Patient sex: M
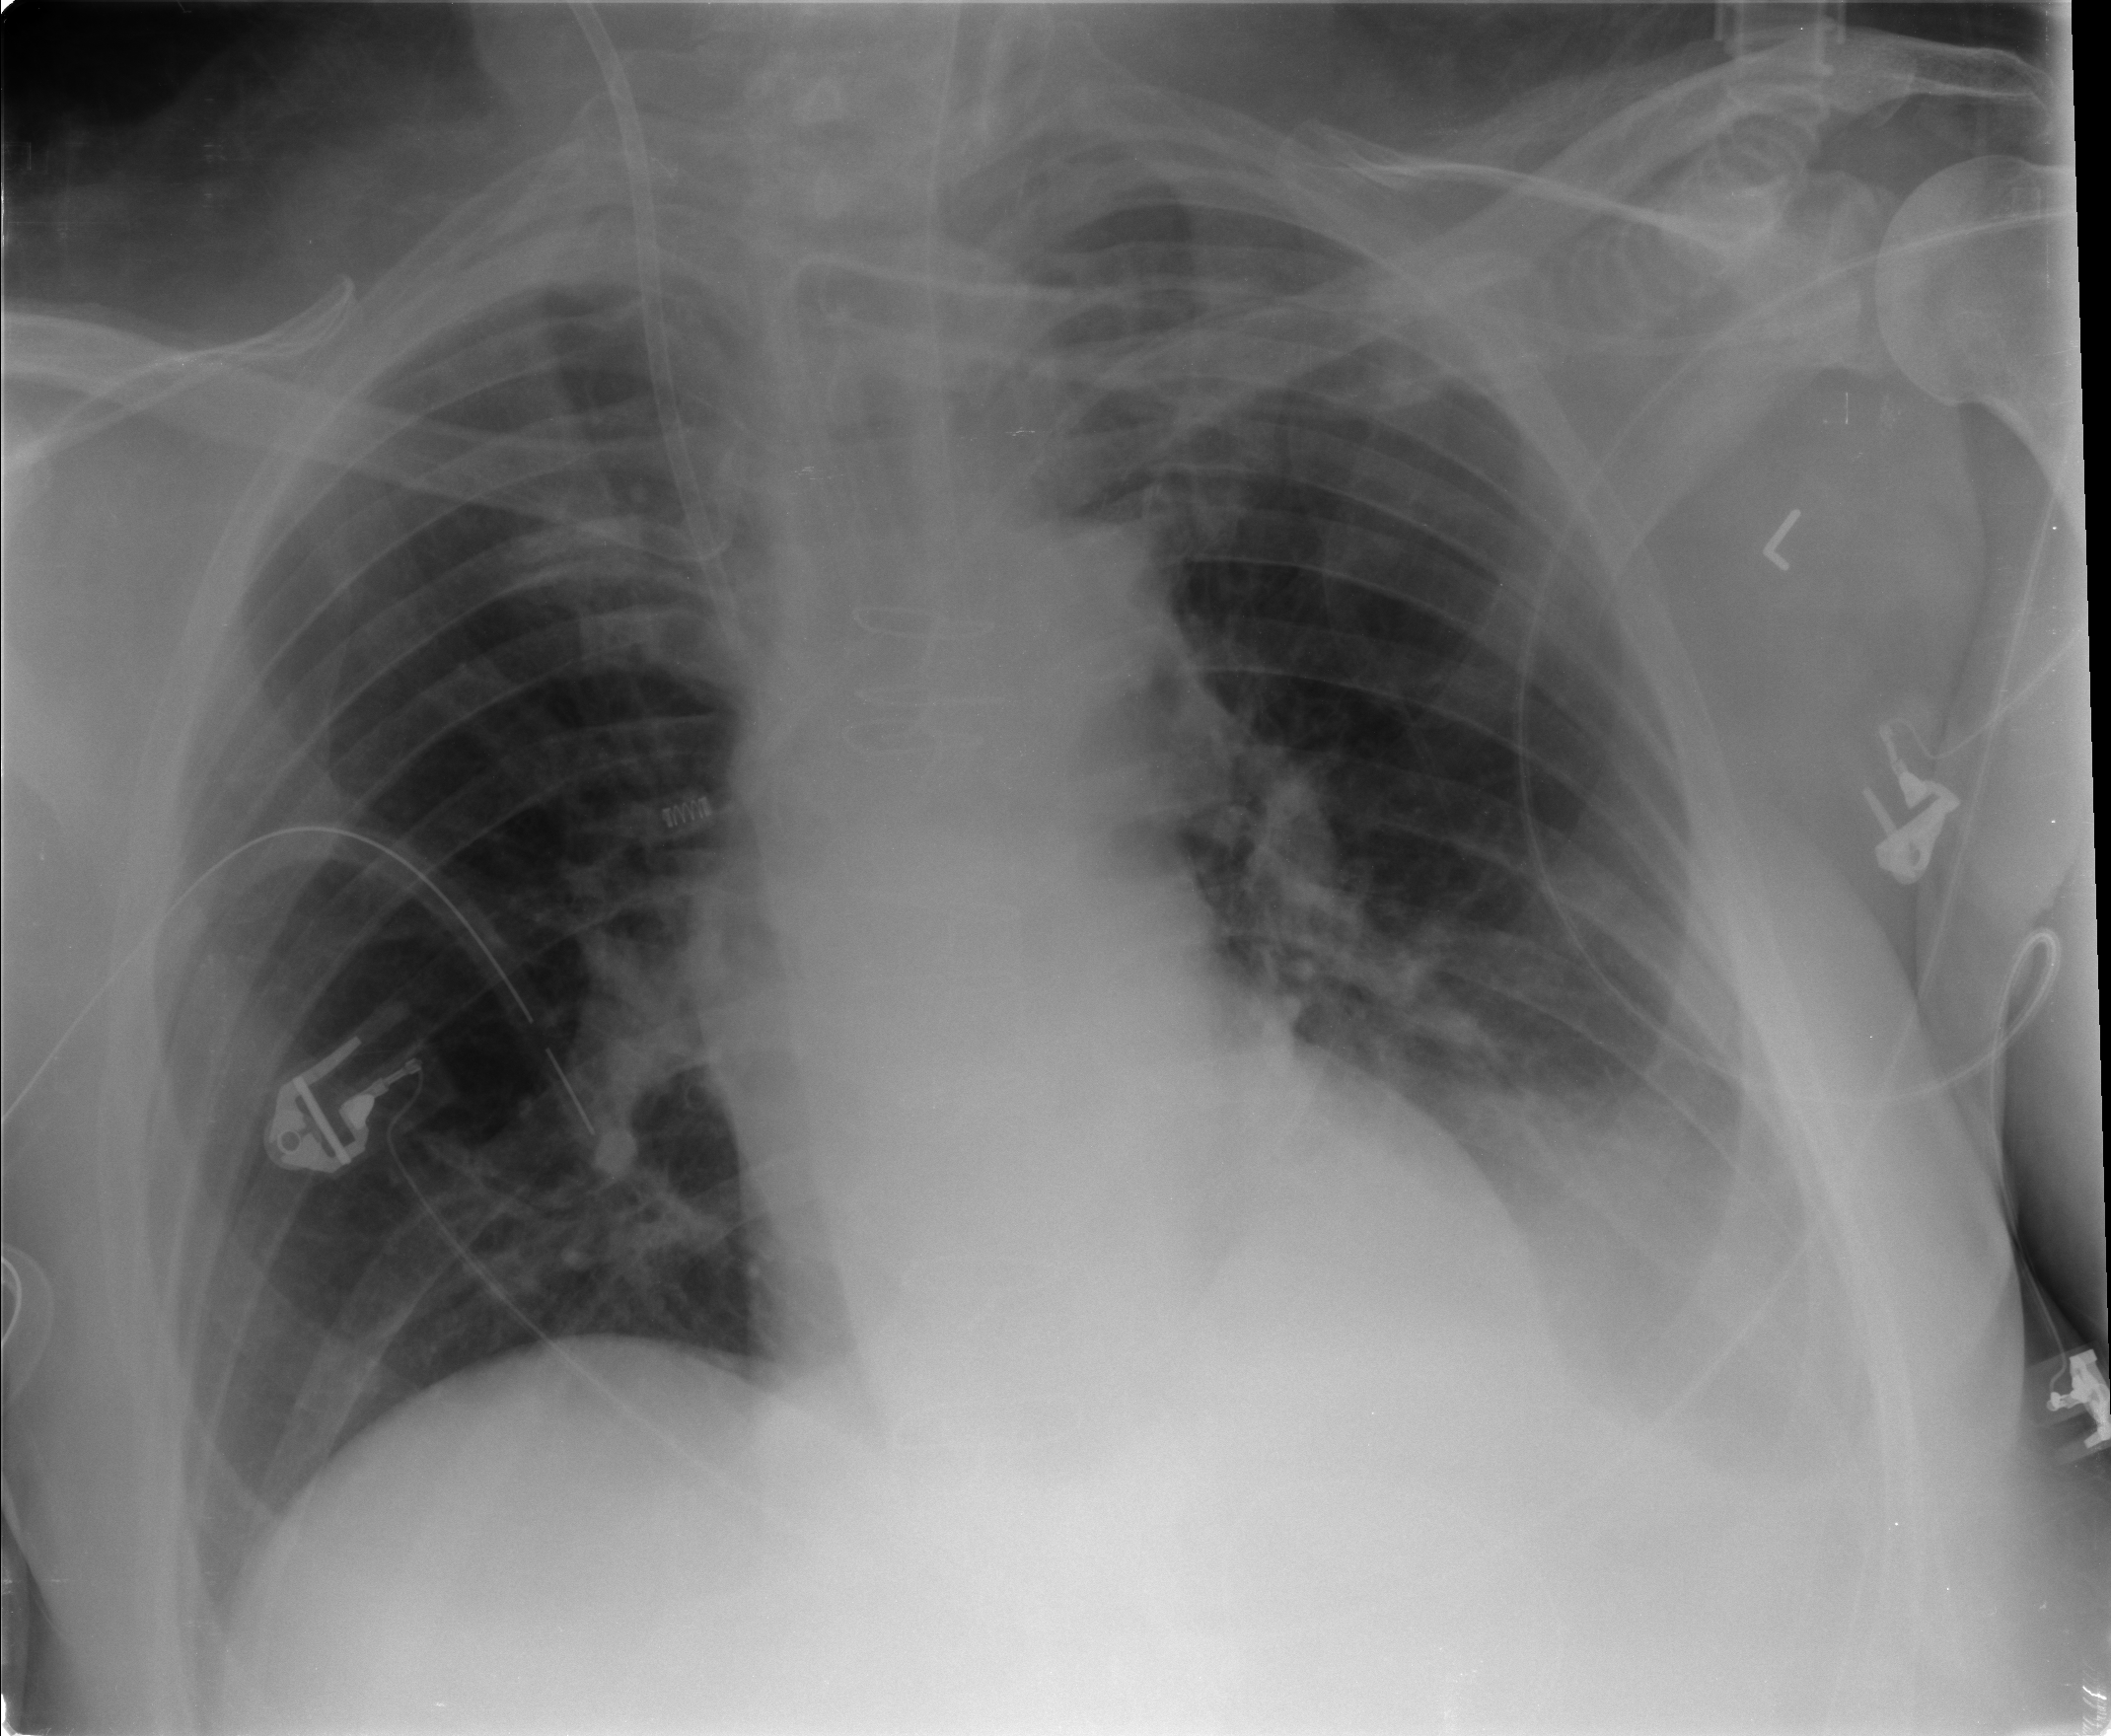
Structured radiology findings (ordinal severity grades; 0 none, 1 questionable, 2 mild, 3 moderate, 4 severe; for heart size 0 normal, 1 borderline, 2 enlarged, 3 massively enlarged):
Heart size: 1
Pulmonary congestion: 0
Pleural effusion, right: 0
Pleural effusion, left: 3
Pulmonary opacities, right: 0
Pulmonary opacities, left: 0
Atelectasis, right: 2
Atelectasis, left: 2